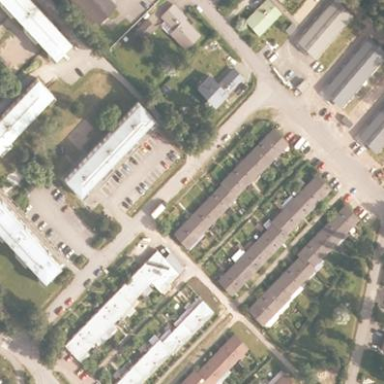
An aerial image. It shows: Terrace building.